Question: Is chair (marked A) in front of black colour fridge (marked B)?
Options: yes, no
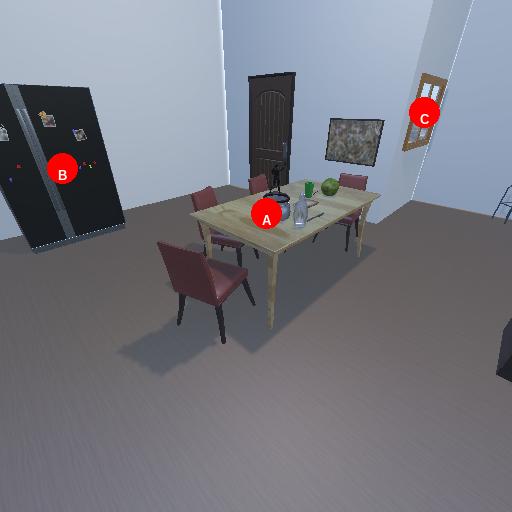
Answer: yes